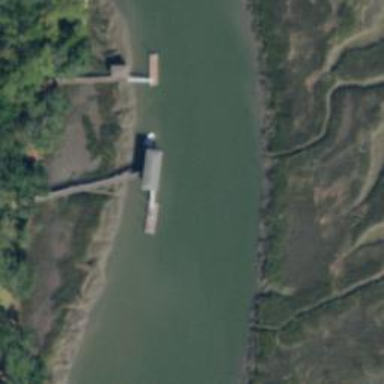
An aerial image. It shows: Man-made pier.